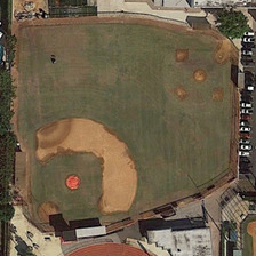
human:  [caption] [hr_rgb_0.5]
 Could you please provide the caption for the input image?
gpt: In addition to the two baseball fields and track and field fields, there are square buildings of different sizes.

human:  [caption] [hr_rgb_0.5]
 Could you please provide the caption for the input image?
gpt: it is a baseballfield alongside a parking lot .

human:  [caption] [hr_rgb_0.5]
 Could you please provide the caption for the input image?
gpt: Next to the two baseball fields and track and field fields are square buildings of different sizes.

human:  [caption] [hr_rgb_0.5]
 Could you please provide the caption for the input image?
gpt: a sand baseball field next to a playground and a parking lot .

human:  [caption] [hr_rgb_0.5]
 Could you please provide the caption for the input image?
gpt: a baseball field is surrounded by several buildings, several green trees and some cars .